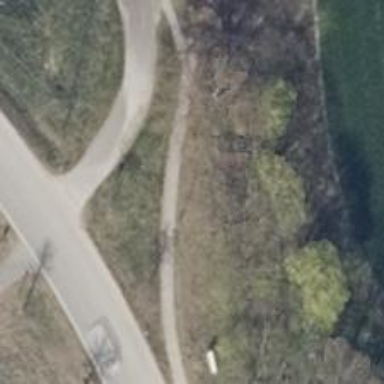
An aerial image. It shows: Paved path.